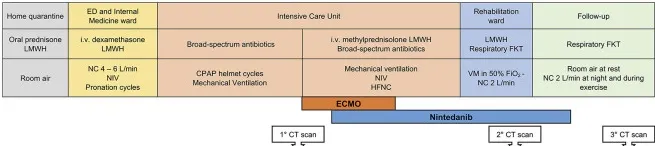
Disease course and patient management over time in three patients (A-C). ED, Emergency Department; LMWH, low-molecular weight heparin; i. V. , intravenous; VM, Venturi mask; FiO2, fractional inspired oxygen; NIV, non-invasive ventilation; CPAP, continuous positive airway pressure; HFNC, high-flow nasal cannulae; FKT, physiokinesitherapy; NC, nasal cannulae; CT, computed tomography; ECMO, extra-corporeal membrane-oxygenation.
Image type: chart (chart)